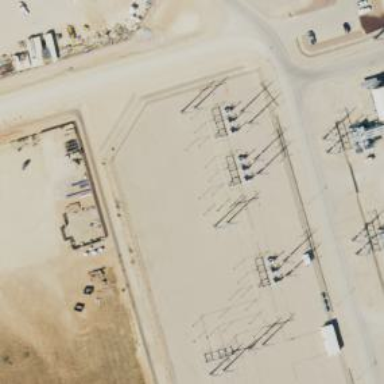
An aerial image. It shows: Switch for power supply.